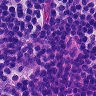
Metastatic tissue present: no